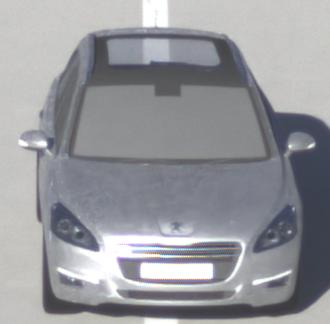
Make: Peugeot
Model: 508 SW 120 VTi
Detailed model: 508 (I) SW
Model produced from: 2011/03
Model produced until: 2014/05
Doors: 5
Color: white
Road condition: dry road
Daytime: sunrise or sunset
Contrast: medium contrast